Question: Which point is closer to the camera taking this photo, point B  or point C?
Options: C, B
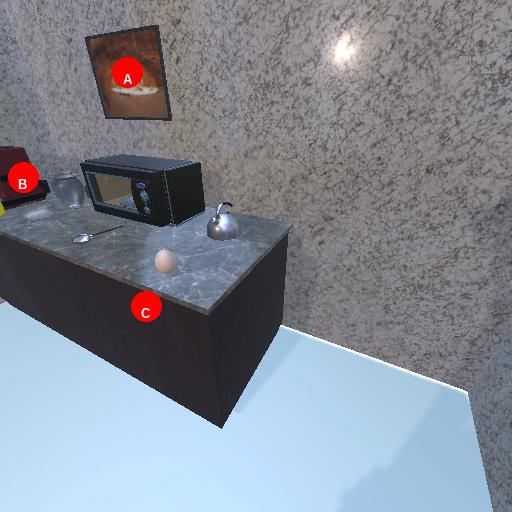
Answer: C